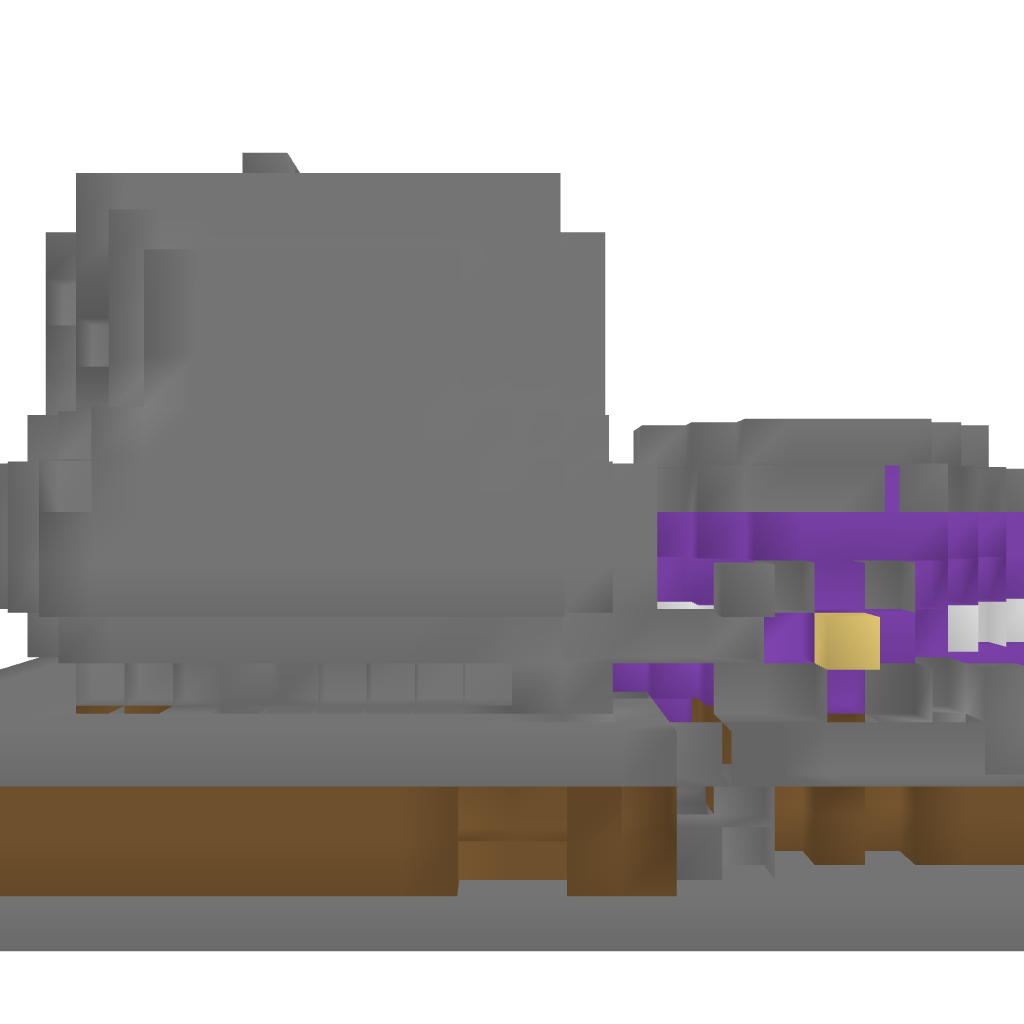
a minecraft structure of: Nether Hub bad low quality